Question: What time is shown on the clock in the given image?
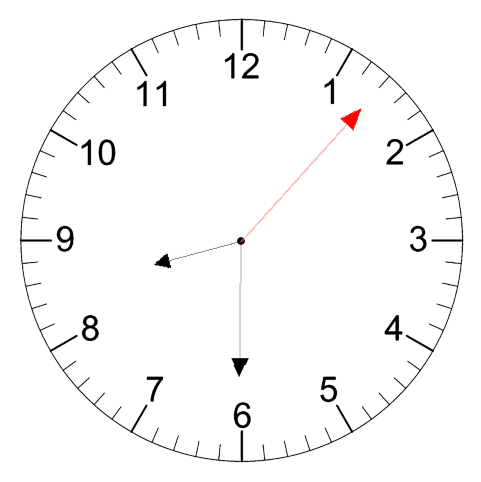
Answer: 08:30:07